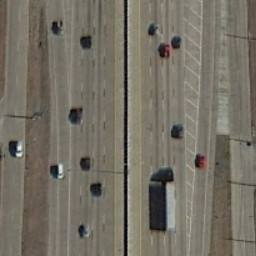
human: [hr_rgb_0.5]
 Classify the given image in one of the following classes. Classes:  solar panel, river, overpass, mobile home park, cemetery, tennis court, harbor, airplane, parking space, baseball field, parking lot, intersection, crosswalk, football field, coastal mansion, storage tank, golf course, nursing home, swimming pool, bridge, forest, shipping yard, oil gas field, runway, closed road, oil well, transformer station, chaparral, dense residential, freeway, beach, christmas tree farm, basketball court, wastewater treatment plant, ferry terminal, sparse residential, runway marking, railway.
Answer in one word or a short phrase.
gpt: freeway